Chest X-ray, PA view. Patient: 22 years old, sex F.
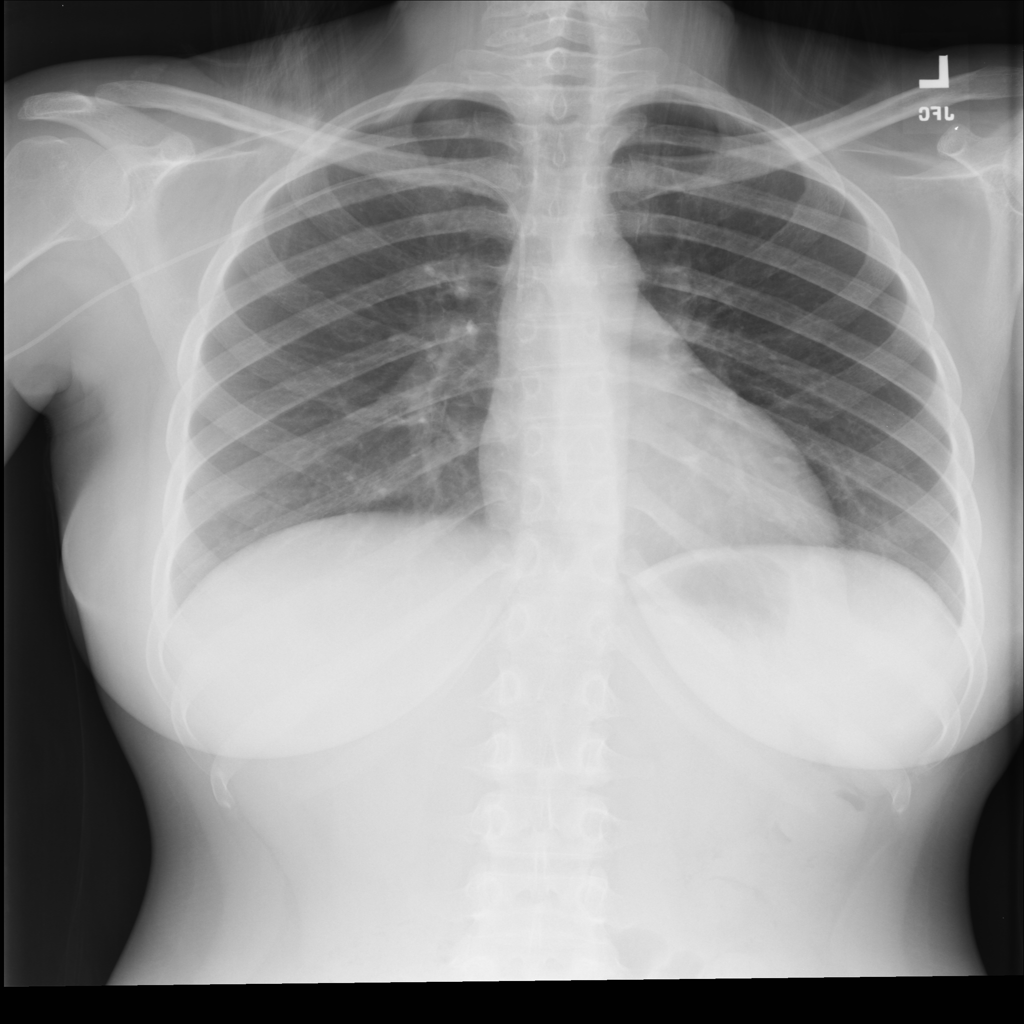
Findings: No Finding